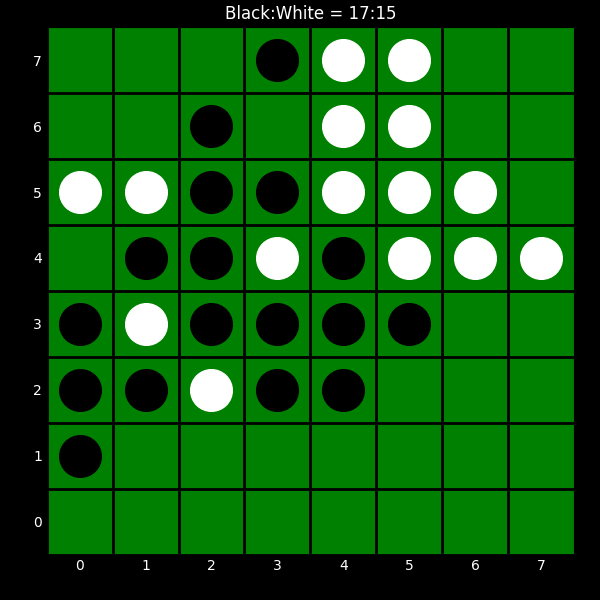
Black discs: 17
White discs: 15